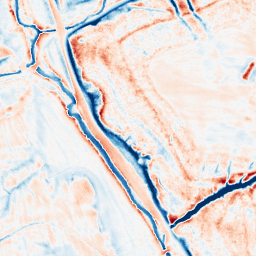
Category: edge_preserving
Decomposition family: anisotropic_diffusion
Decomposition parameters: iterations: 50
kappa: 100
gamma: 0.2
Upsampling method: sinc_hamming
Upsampling parameters: scale: 4
kernel_size: 8
Upsampling scale: 4